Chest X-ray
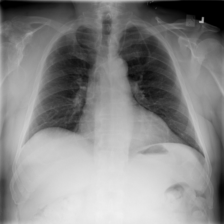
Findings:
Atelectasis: negative
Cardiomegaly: negative
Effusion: negative
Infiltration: negative
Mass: positive
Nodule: negative
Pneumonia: negative
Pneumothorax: negative
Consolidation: negative
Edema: negative
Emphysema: negative
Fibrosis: negative
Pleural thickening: negative
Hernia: negative